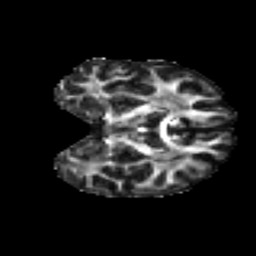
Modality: FA
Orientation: coronal
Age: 34
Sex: female
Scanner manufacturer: ge
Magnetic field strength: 3 T
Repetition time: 7.8 s
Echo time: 0.0606 s